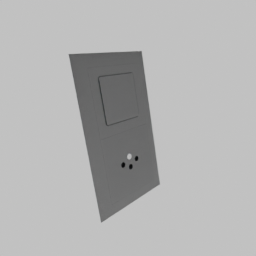
Label: appliances